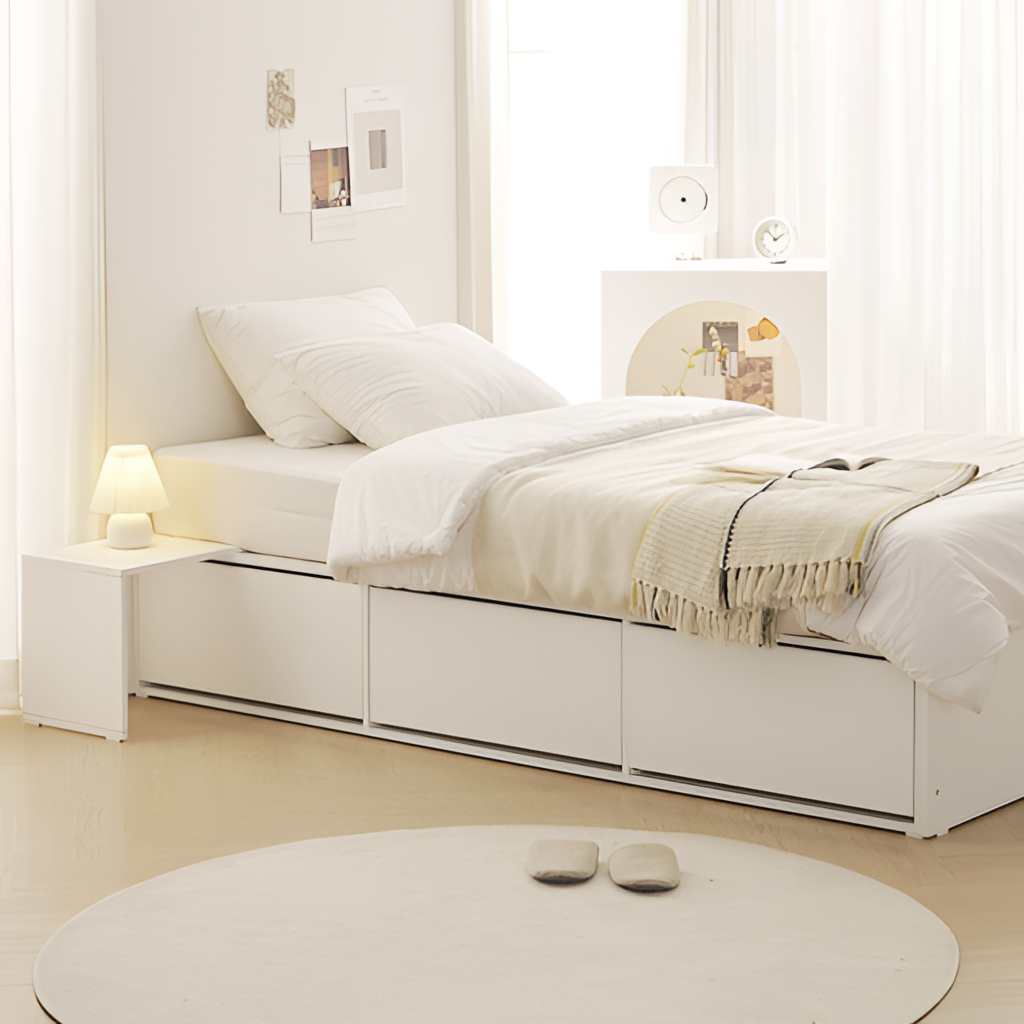
bedroom, wood bed, beige wood flooring, with plank pattern, minimalist, paint wallpaper, with solid pattern